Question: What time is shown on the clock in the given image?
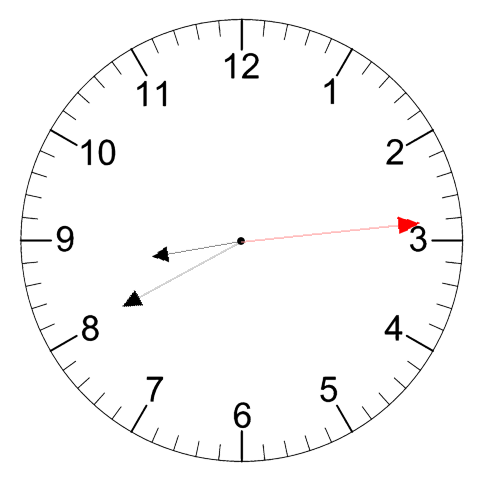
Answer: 08:40:14